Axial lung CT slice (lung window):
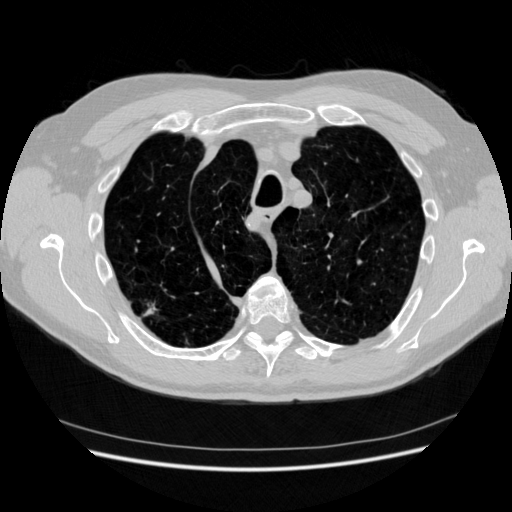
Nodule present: yes
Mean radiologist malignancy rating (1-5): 4.75